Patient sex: M
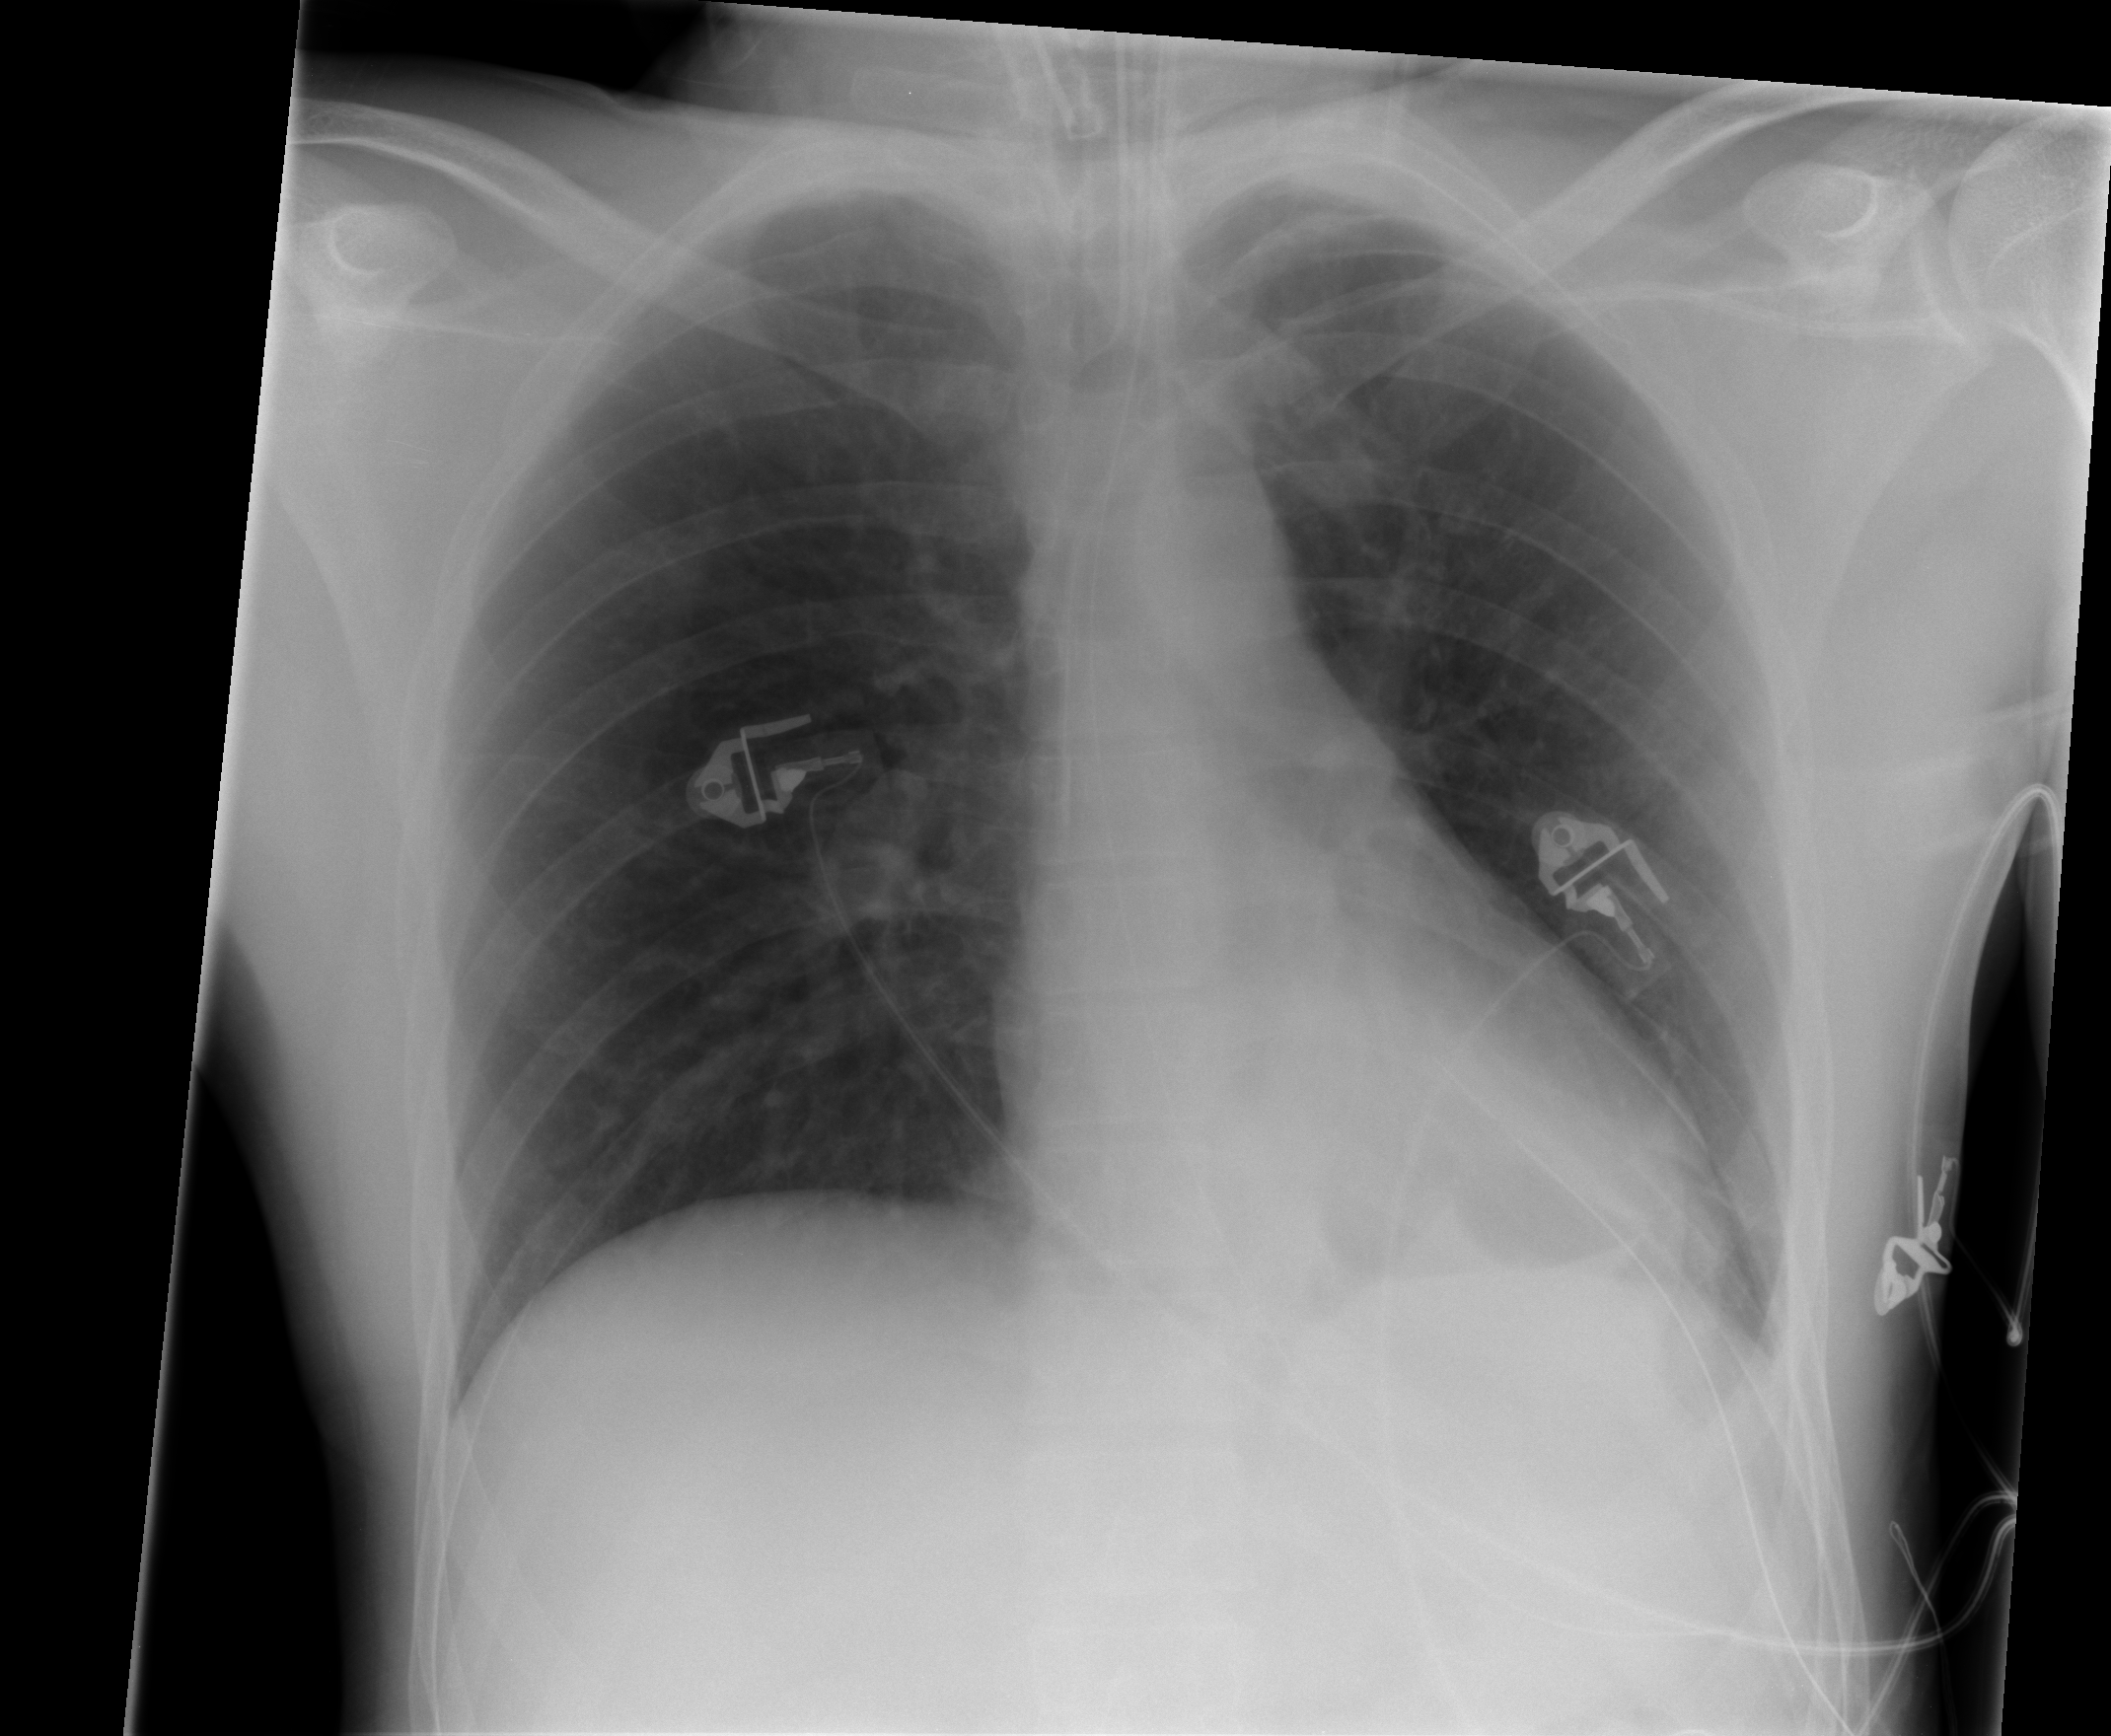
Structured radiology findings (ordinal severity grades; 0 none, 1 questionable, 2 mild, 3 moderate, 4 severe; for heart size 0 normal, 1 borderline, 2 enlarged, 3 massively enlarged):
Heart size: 0
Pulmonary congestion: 0
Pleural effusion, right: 0
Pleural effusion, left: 0
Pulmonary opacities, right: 0
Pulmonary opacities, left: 0
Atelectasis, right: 0
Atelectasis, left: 2